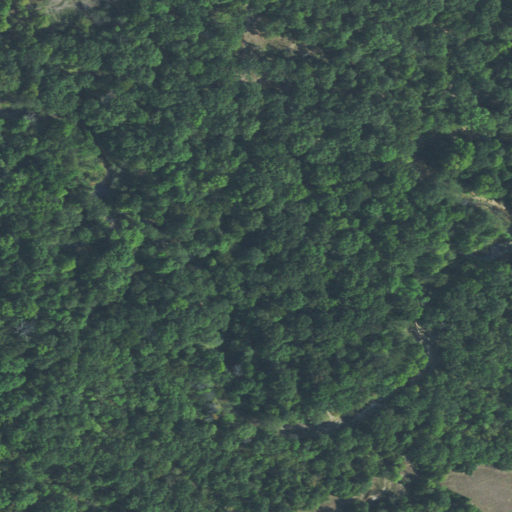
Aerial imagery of valley in Oklahoma named Rush Canyon containing woody wetlands, deciduous forest, and mixed forest